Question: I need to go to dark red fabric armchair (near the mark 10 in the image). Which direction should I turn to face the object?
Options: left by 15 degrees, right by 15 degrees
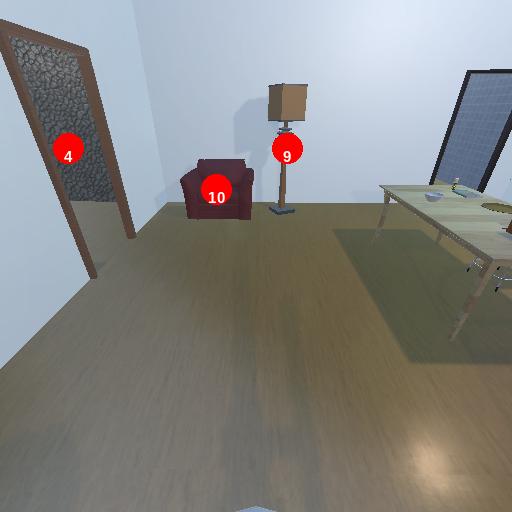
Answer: left by 15 degrees